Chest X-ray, AP view. Patient: 19 years old, sex M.
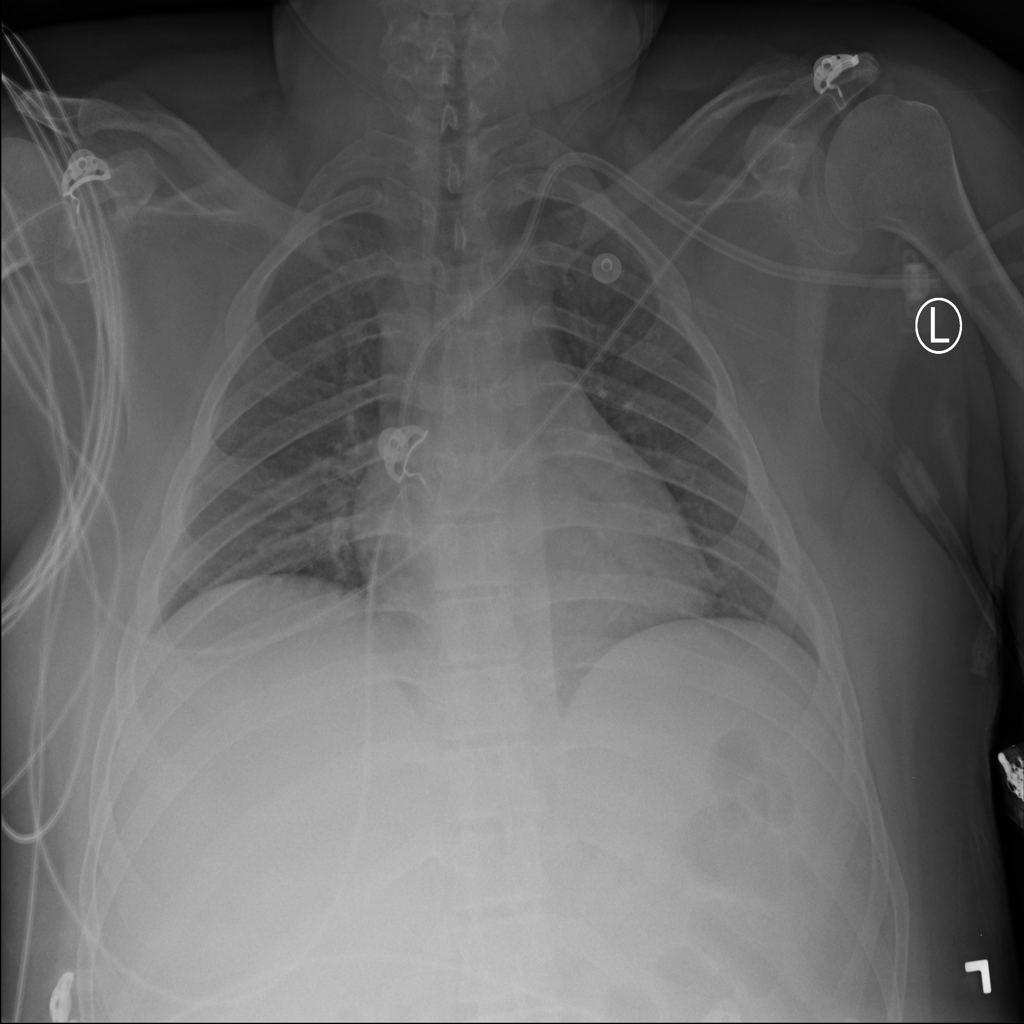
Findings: No Finding